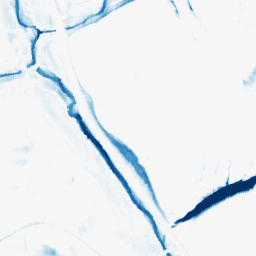
Category: morphological
Decomposition family: morphological_rect
Decomposition parameters: operation: closing
width: 10
height: 20
Upsampling method: lanczos
Upsampling parameters: scale: 8
Upsampling scale: 8